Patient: sex M, age 49
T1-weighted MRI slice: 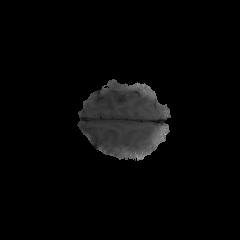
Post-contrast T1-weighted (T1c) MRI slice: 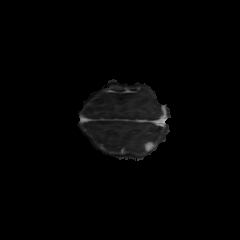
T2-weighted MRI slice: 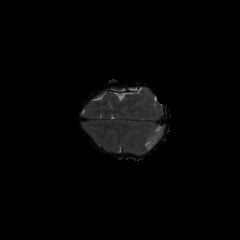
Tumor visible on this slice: yes
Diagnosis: Astrocytoma, IDH-mutant
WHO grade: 4